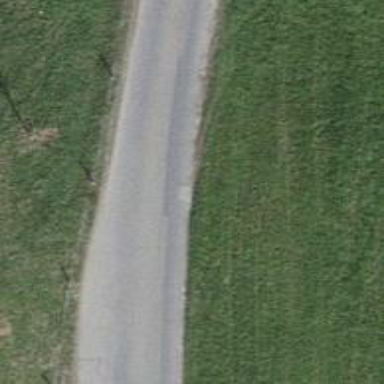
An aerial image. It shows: Tertiary road.